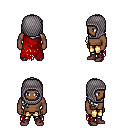
a pixel art fantasy rpg character, male body template, human, dark skin, red tattered cape, gold greaves, white right-swept hairstyle, chain hood, maroon shoes, four views (front, back, left, right), 2x2 character sprite sheet, small pixel art, hard edges, no anti-aliasing